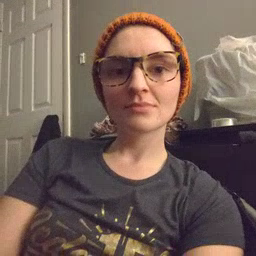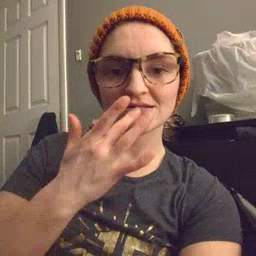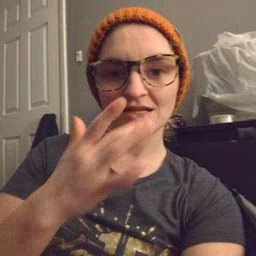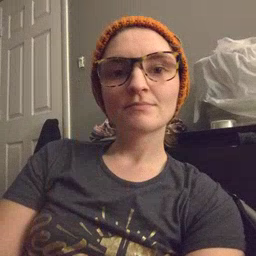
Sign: taste